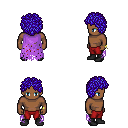
a pixel art fantasy rpg character, male body template, human, dark skin, maroon tattered cape, red pants, blue curly afro hairstyle, bracelets, black shoes, four views (front, back, left, right), 2x2 character sprite sheet, small pixel art, hard edges, no anti-aliasing